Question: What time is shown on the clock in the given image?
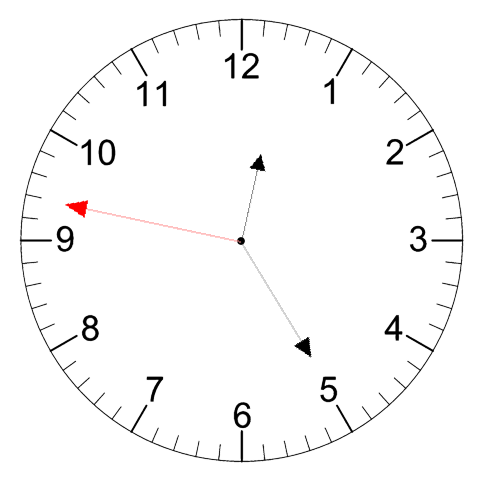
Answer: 12:24:47